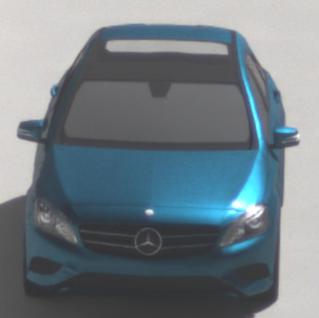
Make: Mercedes-Benz
Model: A 180
Detailed model: A-Class (176)
Model produced from: 2012/09
Model produced until: 2015/07
Doors: 5
Color: blue
Road condition: dry road
Daytime: midday
Contrast: high contrast